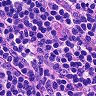
Metastatic tissue present: no